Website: macys
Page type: cart
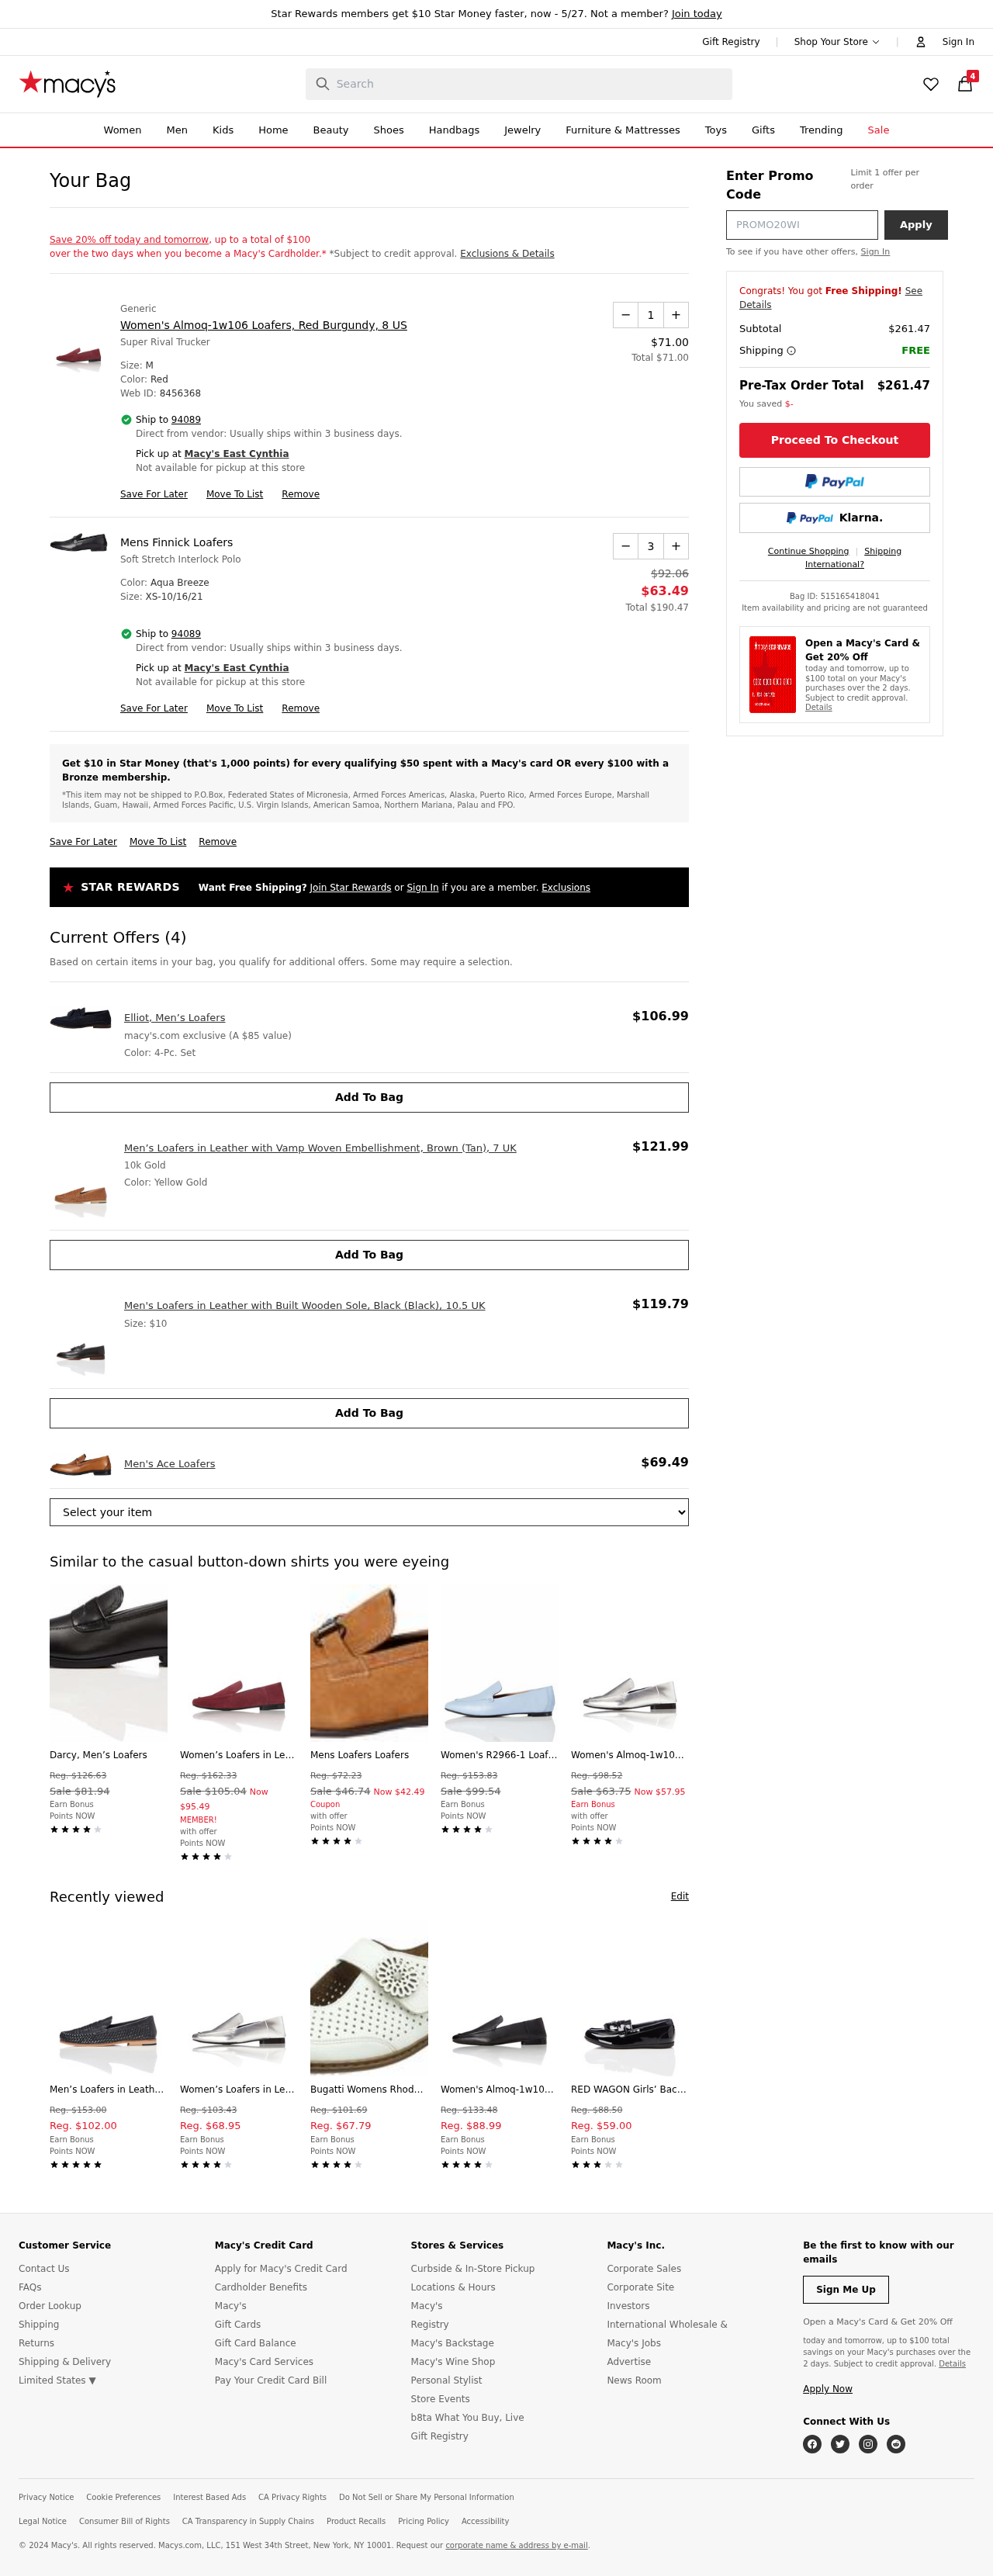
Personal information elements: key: PII_CITY
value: East Cynthia
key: PII_POSTCODE
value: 94089
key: PII_PROMO_CODE
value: PROMO43TL
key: PII_POSTCODE2
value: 94089
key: PII_CITY2
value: East Cynthia
Product elements: key: PRODUCT1_BRAND
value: Generic
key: PRODUCT1_NAME
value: Women's Almoq-1w106 Loafers, Red Burgundy, 8 US
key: PRODUCT1_PRICE
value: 71
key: PRODUCT1_QUANTITY
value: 1
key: PRODUCT2_NAME
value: Mens Finnick Loafers
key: PRODUCT2_PRICE
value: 63.49
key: PRODUCT2_QUANTITY
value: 3
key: PRODUCT3_NAME
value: Elliot, Men’s Loafers
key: PRODUCT3_PRICE
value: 106.99
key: PRODUCT4_NAME
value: Men’s Loafers in Leather with Vamp Woven Embellishment, Brown (Tan), 7 UK
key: PRODUCT4_PRICE
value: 121.99
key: PRODUCT5_NAME
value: Men's Loafers in Leather with Built Wooden Sole, Black (Black), 10.5 UK
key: PRODUCT5_PRICE
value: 119.79
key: PRODUCT6_NAME
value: Men's Ace Loafers
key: PRODUCT6_PRICE
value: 69.49
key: PRODUCT1_TOTAL
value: Total $71.00
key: PRODUCT2_ORIGINAL_PRICE
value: $92.06
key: PRODUCT2_TOTAL
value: Total $190.47
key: PRODUCT7_NAME
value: Darcy, Men’s Loafers
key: PRODUCT7_ORIGINAL_PRICE
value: Reg. $126.63
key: PRODUCT7_SALE_PRICE
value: Sale $81.94
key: PRODUCT8_NAME
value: Women’s Loafers in Leather with Soft Back, Red (Burgundy), 5 UK,ALMOQ-1W1-06
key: PRODUCT8_ORIGINAL_PRICE
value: Reg. $162.33
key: PRODUCT8_SALE_PRICE
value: Sale $105.04
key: PRODUCT8_PRICE
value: Now $95.49
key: PRODUCT9_NAME
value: Mens Loafers Loafers
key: PRODUCT9_ORIGINAL_PRICE
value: Reg. $72.23
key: PRODUCT9_SALE_PRICE
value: Sale $46.74
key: PRODUCT9_PRICE
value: Now $42.49
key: PRODUCT10_NAME
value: Women's R2966-1 Loafers
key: PRODUCT10_ORIGINAL_PRICE
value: Reg. $153.83
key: PRODUCT10_SALE_PRICE
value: Sale $99.54
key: PRODUCT11_NAME
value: Women's Almoq-1w106 Loafers, Silver, 8 US
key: PRODUCT11_ORIGINAL_PRICE
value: Reg. $98.52
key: PRODUCT11_SALE_PRICE
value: Sale $63.75
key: PRODUCT11_PRICE
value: Now $57.95
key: PRODUCT12_NAME
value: Men’s Loafers in Leather with Vamp Woven Embellishment, Black (Black), 10.5 UK
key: PRODUCT12_ORIGINAL_PRICE
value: Reg. $153.00
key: PRODUCT12_PRICE
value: Reg. $102.00
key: PRODUCT13_NAME
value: Women’s Loafers in Leather with Soft Back , Silver , 7 UK ,ALMOQ-1W1-06
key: PRODUCT13_ORIGINAL_PRICE
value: Reg. $103.43
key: PRODUCT13_PRICE
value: Reg. $68.95
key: PRODUCT14_NAME
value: Bugatti Womens Rhodos 2252708 Loafers
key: PRODUCT14_ORIGINAL_PRICE
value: Reg. $101.69
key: PRODUCT14_PRICE
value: Reg. $67.79
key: PRODUCT15_NAME
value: Women's Almoq-1w106 Loafers, Black, 8 US
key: PRODUCT15_ORIGINAL_PRICE
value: Reg. $133.48
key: PRODUCT15_PRICE
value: Reg. $88.99
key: PRODUCT16_NAME
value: RED WAGON Girls’ Back to School Tassel Loafers
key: PRODUCT16_ORIGINAL_PRICE
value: Reg. $88.50
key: PRODUCT16_PRICE
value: Reg. $59.00
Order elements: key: ORDER_NUM_ITEMS
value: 4
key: ORDER_SUBTOTAL
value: $261.47
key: ORDER_SUBTOTAL2
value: $261.47
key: ORDER_ID
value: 515165418041
Search elements: key: HEADER_SEARCH
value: Search